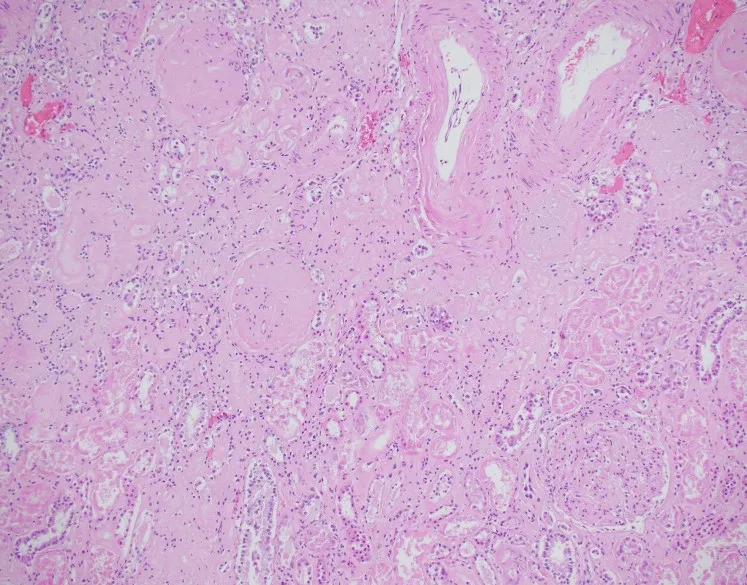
Right kidney showing glomerulosclerosis, tubular atrophy, and chronic interstitial nephritis (200x, H&E).
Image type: pathology (h&e)